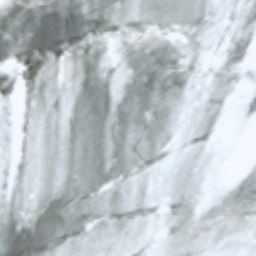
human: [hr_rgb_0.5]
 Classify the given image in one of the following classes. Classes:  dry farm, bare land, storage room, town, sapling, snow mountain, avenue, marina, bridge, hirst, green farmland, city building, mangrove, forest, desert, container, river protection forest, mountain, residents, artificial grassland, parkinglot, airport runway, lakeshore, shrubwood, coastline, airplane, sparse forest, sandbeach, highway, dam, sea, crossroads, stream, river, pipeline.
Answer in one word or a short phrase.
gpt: snow mountain